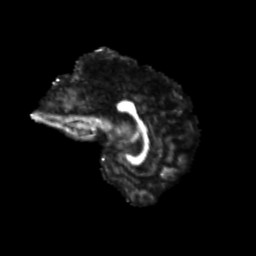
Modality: FA
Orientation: sagittal
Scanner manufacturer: siemens
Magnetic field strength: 3 T
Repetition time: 9.2 s
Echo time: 0.084 s